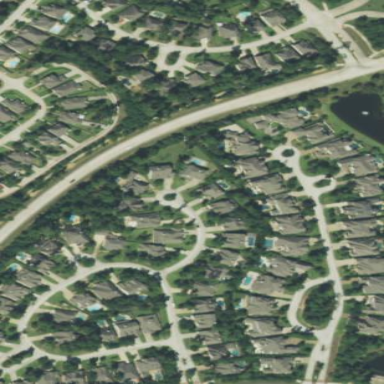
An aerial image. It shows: Residential area within neighborhood.